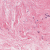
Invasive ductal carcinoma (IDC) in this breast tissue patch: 0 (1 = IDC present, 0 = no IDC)